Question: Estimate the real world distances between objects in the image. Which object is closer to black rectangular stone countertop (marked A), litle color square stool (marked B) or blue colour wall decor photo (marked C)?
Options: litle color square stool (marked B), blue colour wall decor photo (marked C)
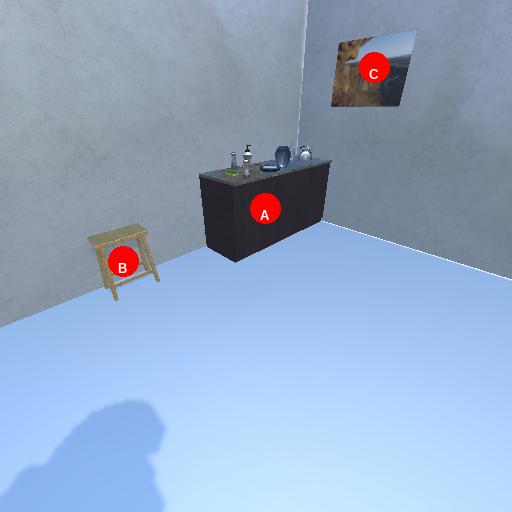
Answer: litle color square stool (marked B)